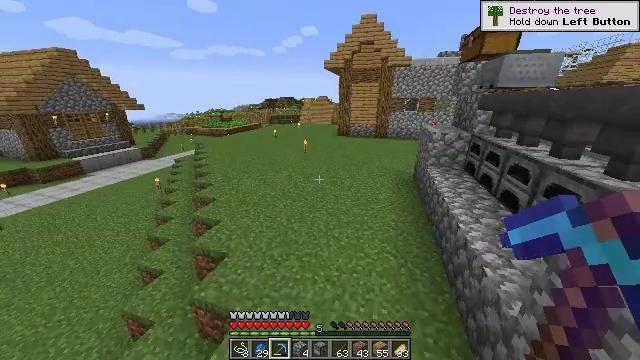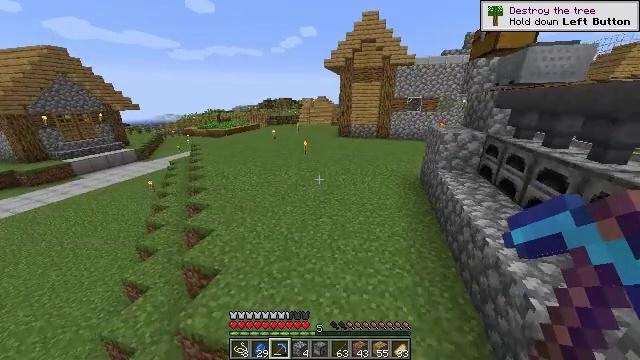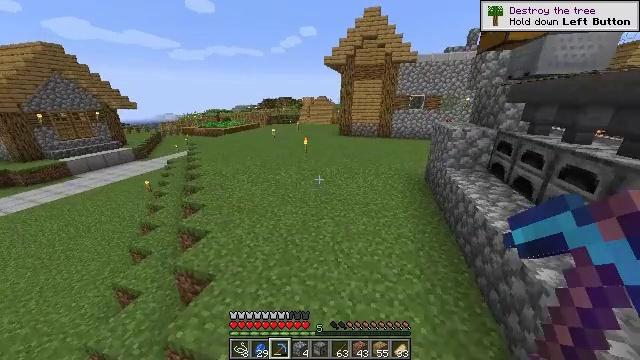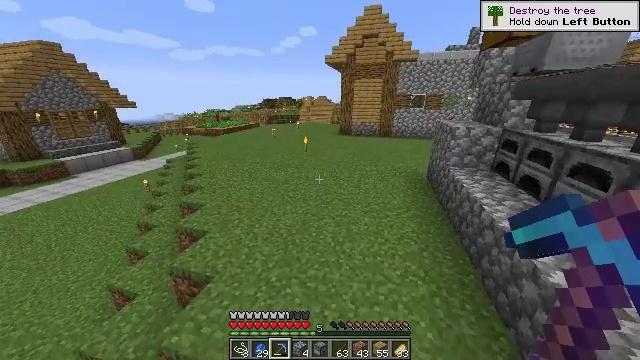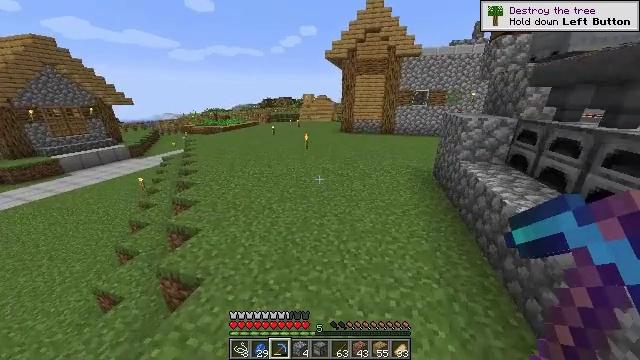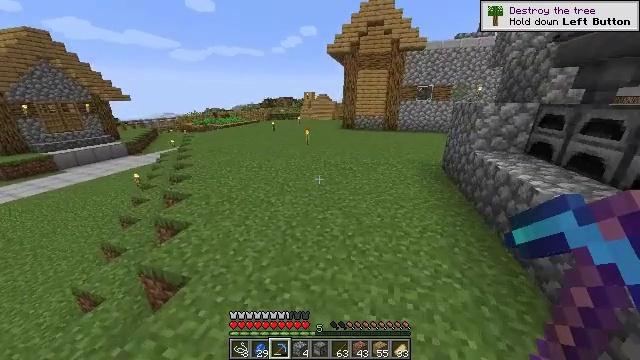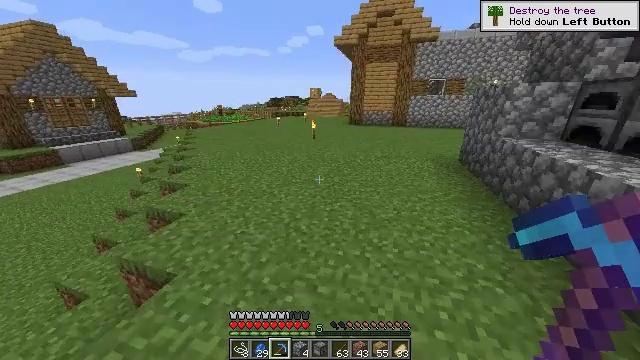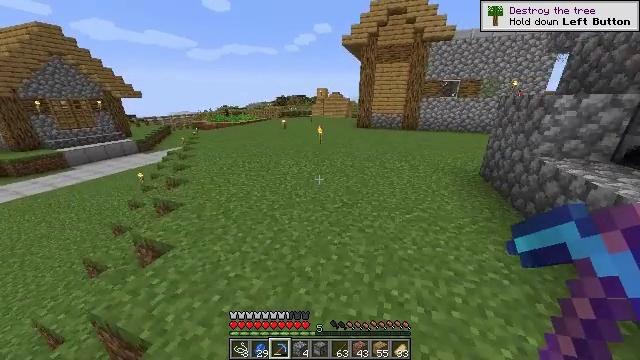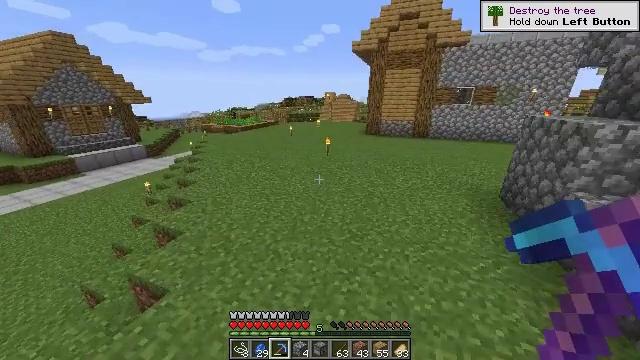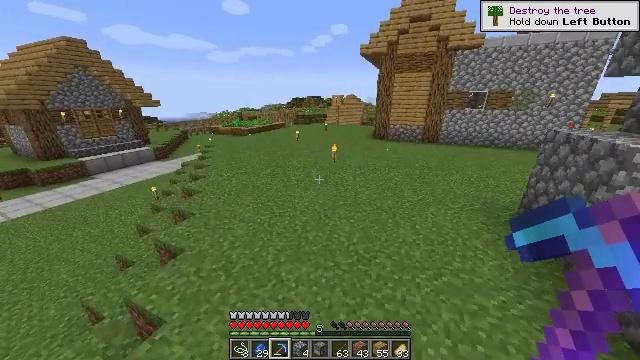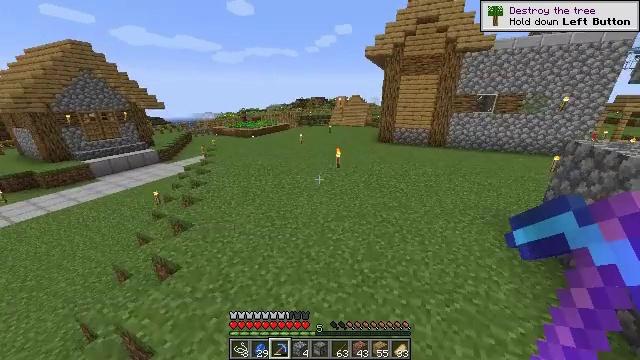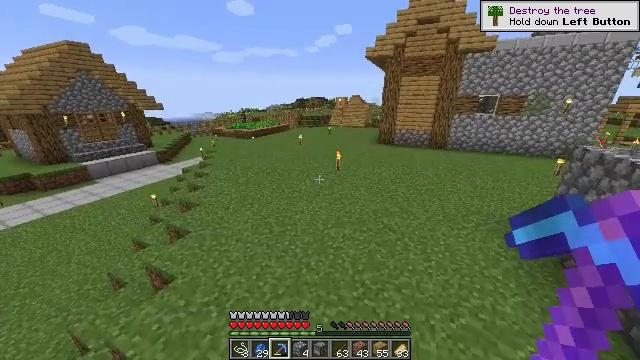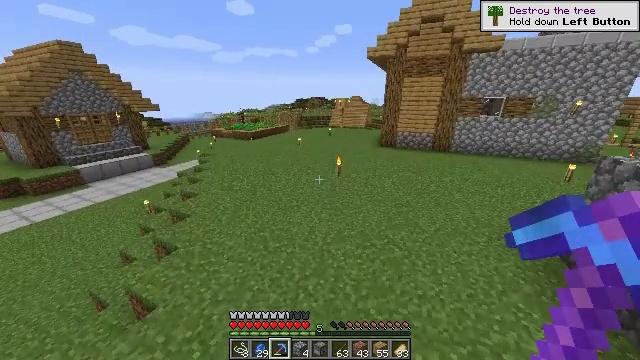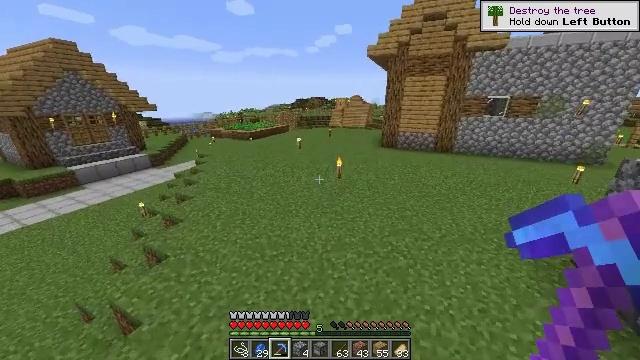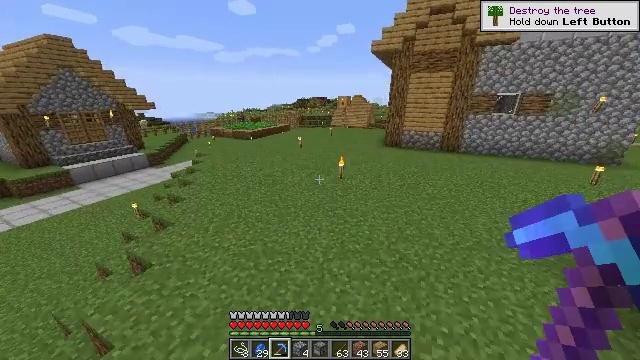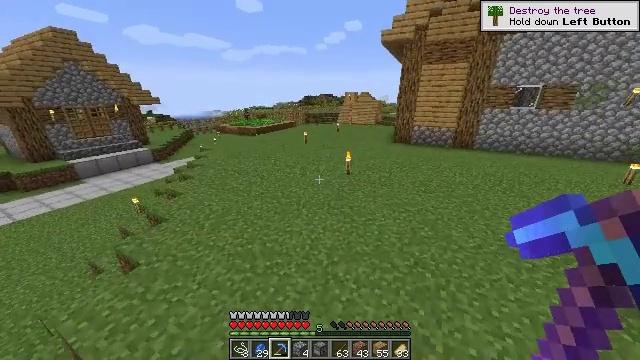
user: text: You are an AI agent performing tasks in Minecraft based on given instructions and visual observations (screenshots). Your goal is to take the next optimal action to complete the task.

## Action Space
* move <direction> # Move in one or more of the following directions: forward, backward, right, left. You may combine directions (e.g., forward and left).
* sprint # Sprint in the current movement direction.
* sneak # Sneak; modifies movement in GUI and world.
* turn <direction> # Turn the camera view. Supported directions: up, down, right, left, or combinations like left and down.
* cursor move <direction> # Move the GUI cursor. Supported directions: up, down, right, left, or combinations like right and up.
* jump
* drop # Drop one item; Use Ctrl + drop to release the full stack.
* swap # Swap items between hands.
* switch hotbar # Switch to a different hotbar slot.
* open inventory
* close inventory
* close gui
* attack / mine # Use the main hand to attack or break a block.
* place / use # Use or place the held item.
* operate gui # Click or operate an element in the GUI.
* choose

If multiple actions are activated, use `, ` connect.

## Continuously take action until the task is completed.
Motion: motion action
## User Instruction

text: Collect carrots by breaking the crop.
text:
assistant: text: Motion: move forward, jump
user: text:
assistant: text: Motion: move forward, jump
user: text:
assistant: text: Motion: move forward, jump
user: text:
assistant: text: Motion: move forward, jump
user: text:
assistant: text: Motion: move forward, jump
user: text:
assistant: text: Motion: move forward, sprint, turn left, jump
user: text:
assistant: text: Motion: move forward, sprint, turn left, jump
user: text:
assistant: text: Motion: move forward, sprint, turn left, jump
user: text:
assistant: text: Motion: move forward, sprint, turn left, jump
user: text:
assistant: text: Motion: move forward, sprint, turn left, jump
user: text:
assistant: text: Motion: move forward, sprint, jump
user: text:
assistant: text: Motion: move forward, jump
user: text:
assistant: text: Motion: move forward, jump
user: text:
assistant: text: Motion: move forward, jump
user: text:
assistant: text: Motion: move forward, turn left, jump
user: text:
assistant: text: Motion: move forward, jump
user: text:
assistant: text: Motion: move forward, jump
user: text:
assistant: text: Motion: move forward, sprint, jump
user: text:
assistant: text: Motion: move forward, sprint, jump
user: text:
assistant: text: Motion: move forward, sprint, jump
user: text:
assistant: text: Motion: move forward, sprint, jump
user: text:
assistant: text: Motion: move forward, sprint, jump
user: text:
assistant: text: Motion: move forward, jump
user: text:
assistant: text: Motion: move forward, jump
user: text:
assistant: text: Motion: move forward, jump
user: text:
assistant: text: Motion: move forward, jump
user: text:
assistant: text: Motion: move forward, jump
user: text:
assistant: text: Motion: move forward, jump
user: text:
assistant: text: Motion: move forward, jump
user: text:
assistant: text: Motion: move forward, sprint, jump